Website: apple
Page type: customer-info-address
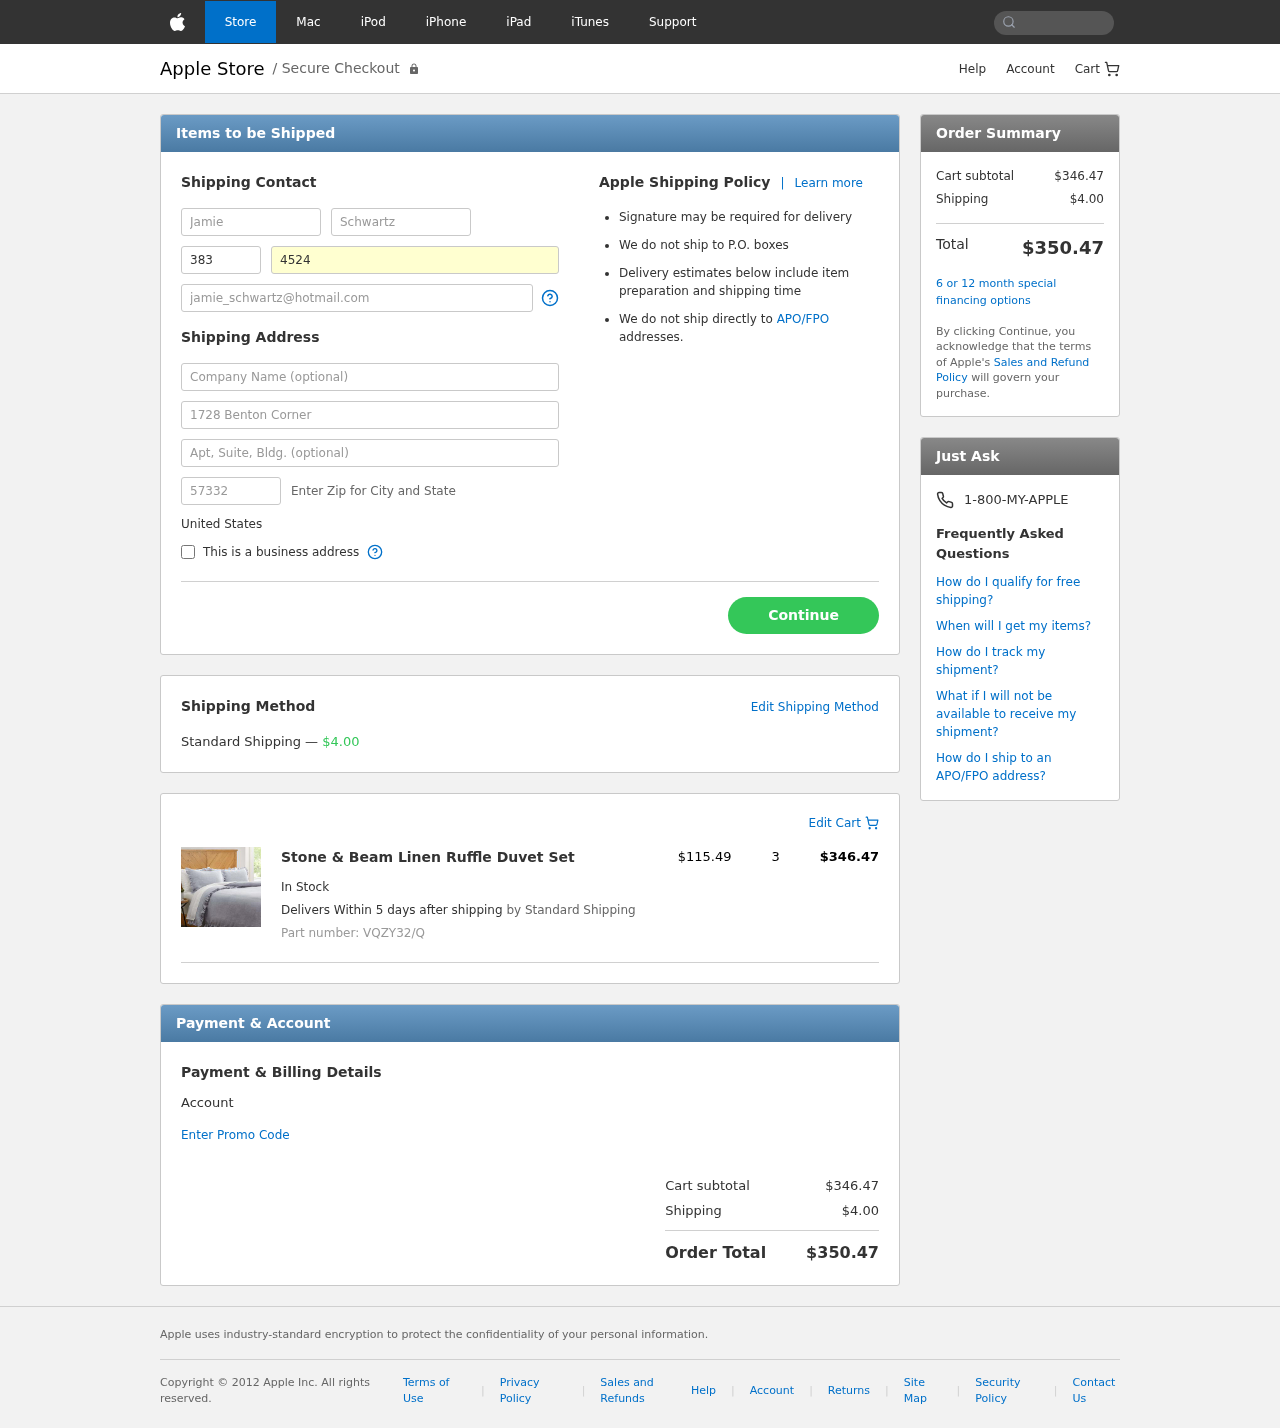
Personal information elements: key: PII_COUNTRY
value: United States
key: PII_FIRSTNAME
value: Jamie
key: PII_LASTNAME
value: Schwartz
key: PII_PHONE_AREA
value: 383
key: PII_PHONE_LINE
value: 4524
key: PII_EMAIL
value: jamie_schwartz@hotmail.com
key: PII_STREET
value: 1728 Benton Corner
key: PII_POSTCODE
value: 57332
Product elements: key: PRODUCT1_NAME
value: Stone & Beam Linen Ruffle Duvet Set
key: PRODUCT1_PRICE
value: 115.49
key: PRODUCT1_QUANTITY
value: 3
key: PRODUCT1_SKU
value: VQZY32/Q
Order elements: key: ORDER_SHIPPING_COST
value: $4.00
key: ORDER_ITEM_TOTAL
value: $346.47
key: ORDER_SUBTOTAL
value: $346.47
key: ORDER_TOTAL
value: $350.47